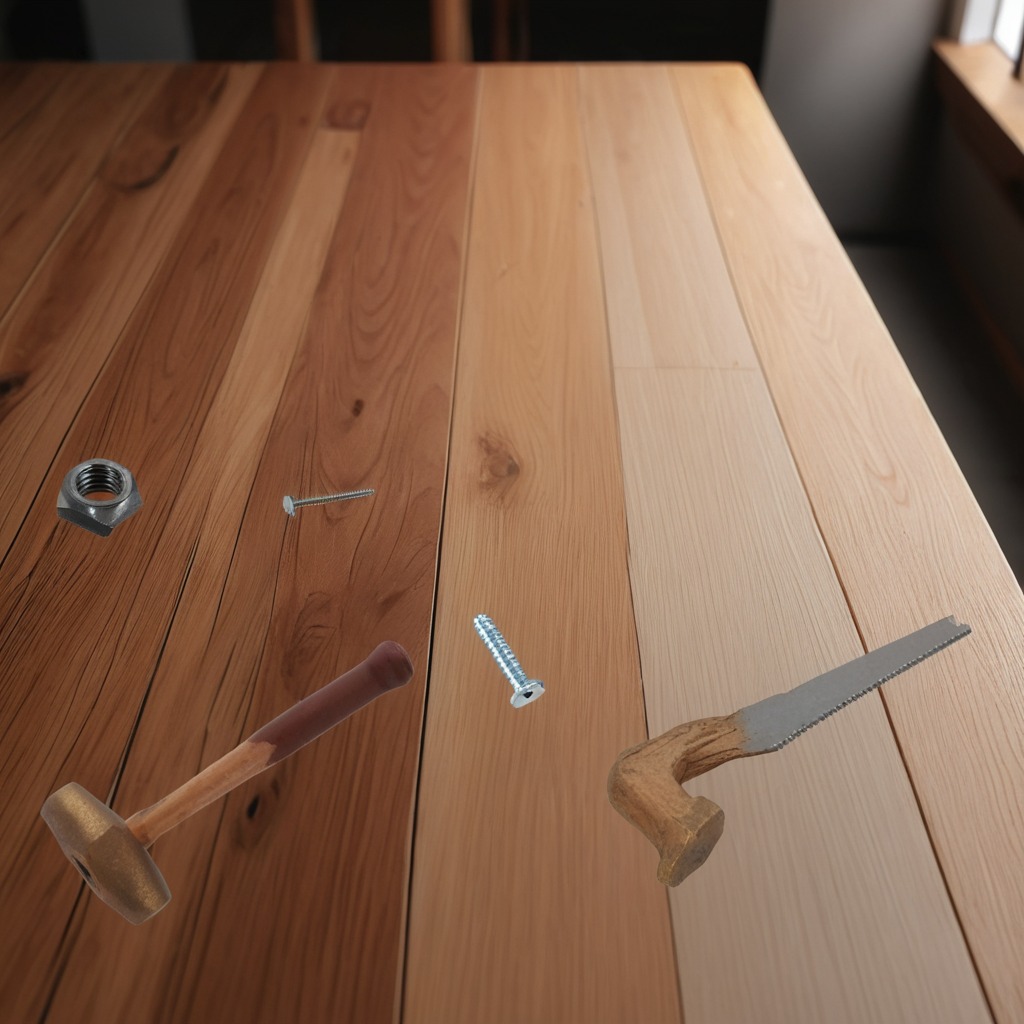
A metal machine screw, an iron nail, a hammer, a handheld metal saw, and a metal nut are lying on the wooden table.